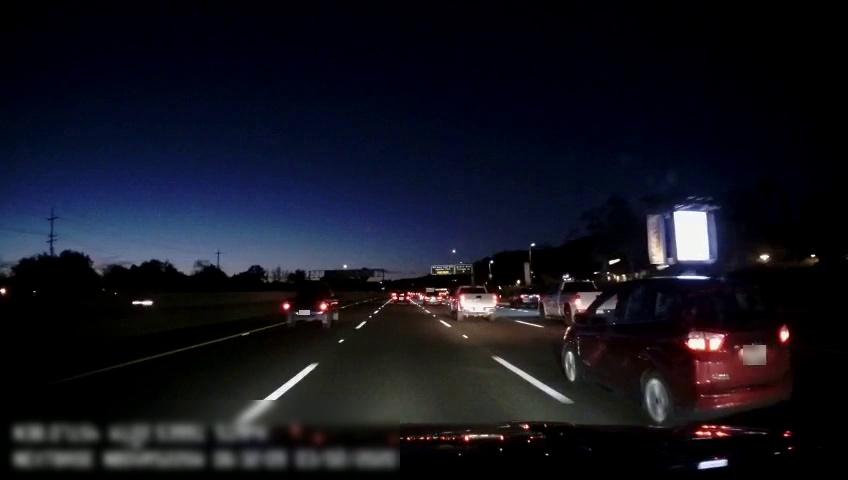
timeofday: Night
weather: Other
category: Drivable Space
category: Vehicles | Truck
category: Vehicles | Car
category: Vehicles | Car
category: Vehicles | Truck
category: Vehicles | Car
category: Vehicles | Car
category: Vehicles | Truck
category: Lanes | Alternate Lane
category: Lanes | Alternate Lane
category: Lanes | Alternate Lane
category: Lanes | Alternate Lane
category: Lanes | Alternate Lane
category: Traffic | Signs
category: Traffic | Signs